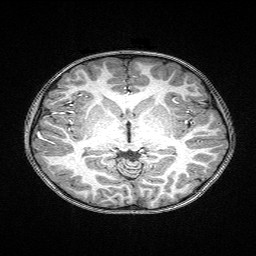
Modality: T1w
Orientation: coronal